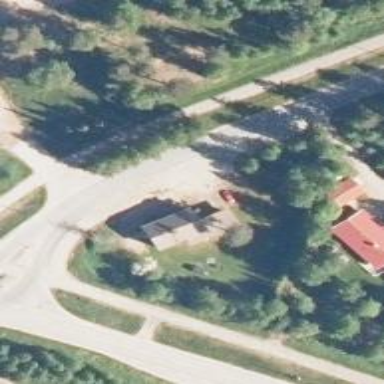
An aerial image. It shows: Convenience shop.